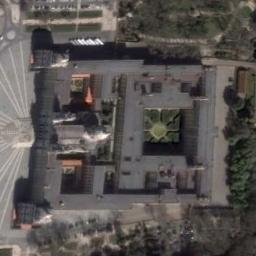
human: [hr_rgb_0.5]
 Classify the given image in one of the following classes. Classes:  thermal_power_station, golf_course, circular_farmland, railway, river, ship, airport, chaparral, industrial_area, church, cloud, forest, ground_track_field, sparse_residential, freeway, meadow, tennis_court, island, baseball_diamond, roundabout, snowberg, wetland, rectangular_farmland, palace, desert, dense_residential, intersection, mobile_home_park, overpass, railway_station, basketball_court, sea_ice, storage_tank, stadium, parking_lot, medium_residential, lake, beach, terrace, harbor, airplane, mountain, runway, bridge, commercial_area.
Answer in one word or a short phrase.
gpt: palace